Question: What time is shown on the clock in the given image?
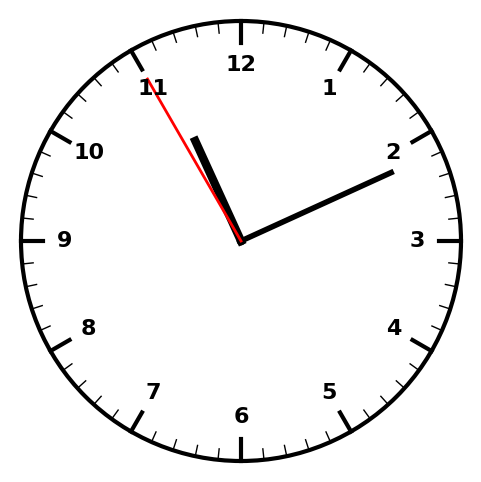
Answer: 11:10:55